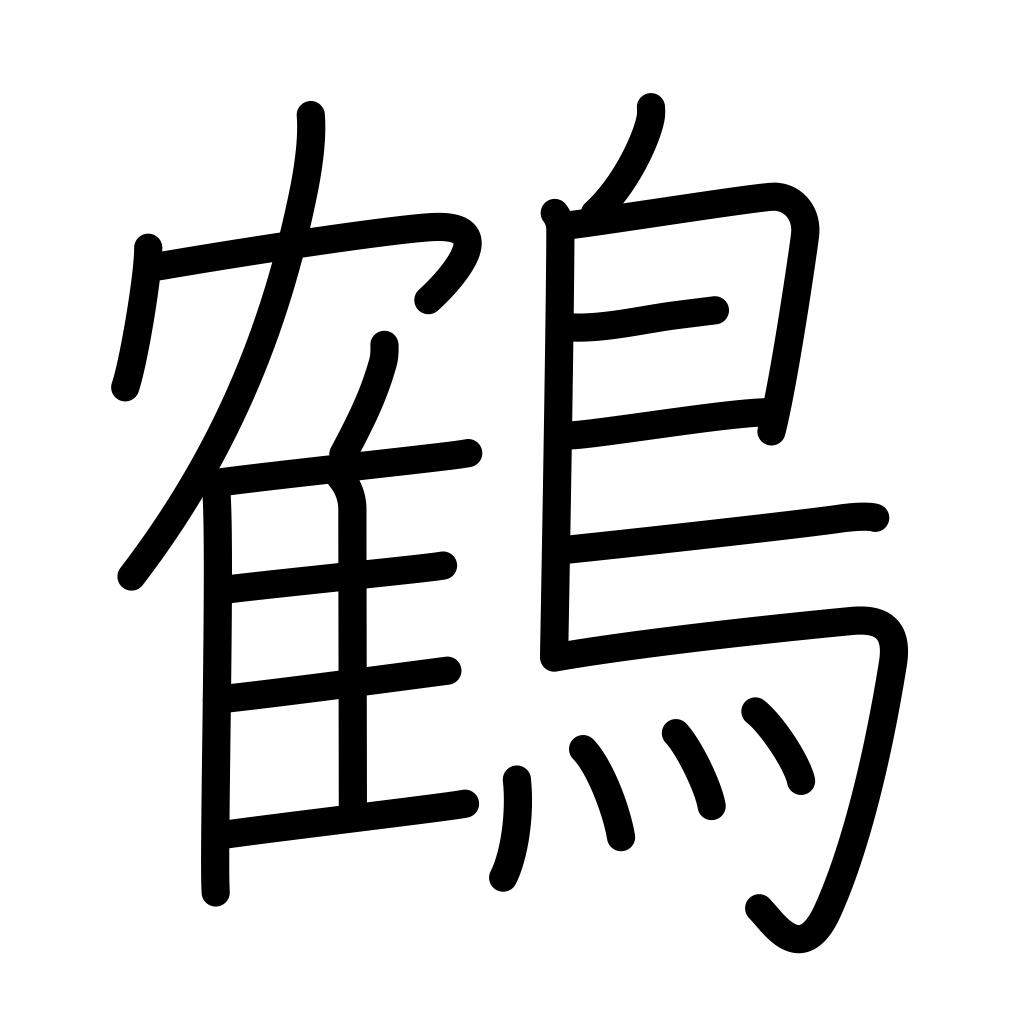
Meaning: crane, stork